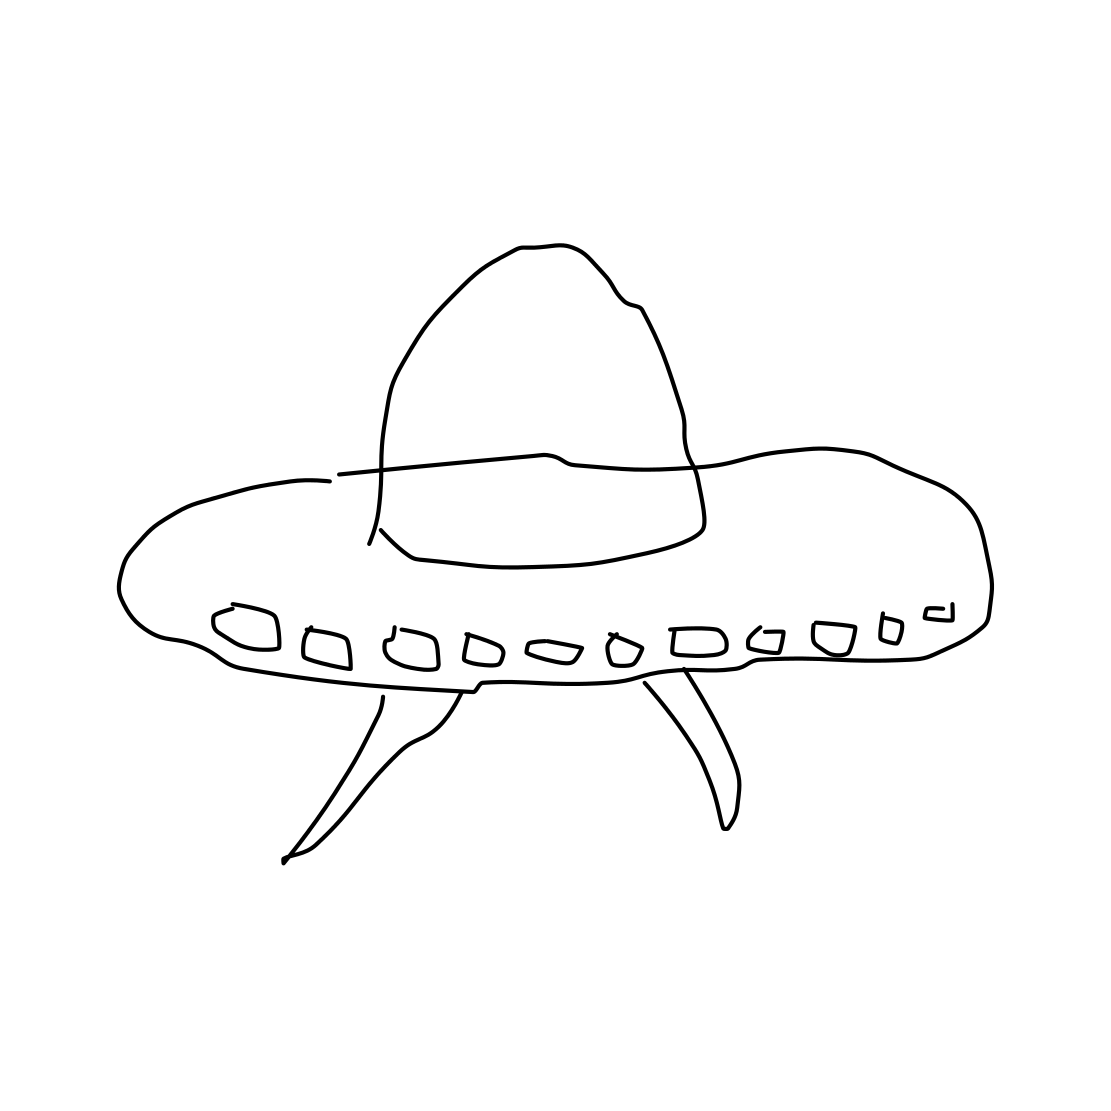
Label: flying saucer